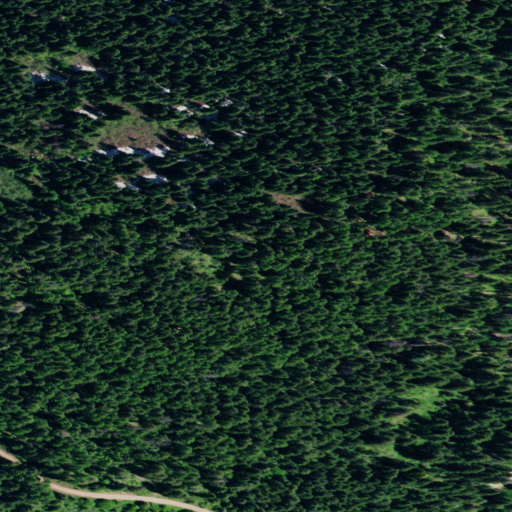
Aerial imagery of mountains in Idaho named Hoodoo Mountains containing only evergreen forest